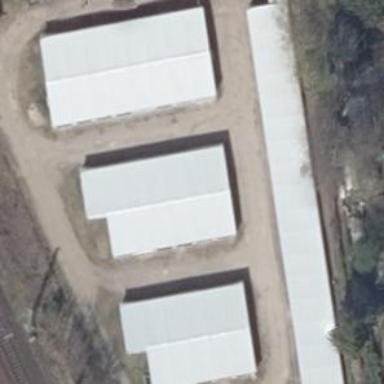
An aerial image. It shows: Group of garages.